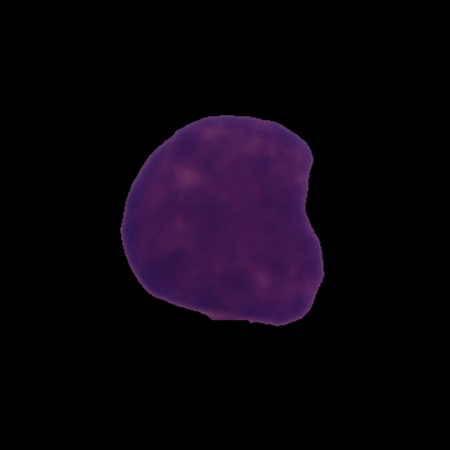
Label: cancer